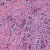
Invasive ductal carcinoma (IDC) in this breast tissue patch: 1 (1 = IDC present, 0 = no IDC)